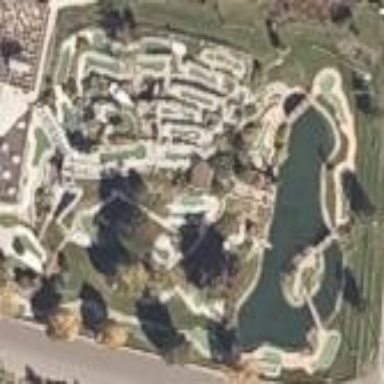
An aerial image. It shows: Miniature golf leisure land.